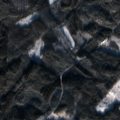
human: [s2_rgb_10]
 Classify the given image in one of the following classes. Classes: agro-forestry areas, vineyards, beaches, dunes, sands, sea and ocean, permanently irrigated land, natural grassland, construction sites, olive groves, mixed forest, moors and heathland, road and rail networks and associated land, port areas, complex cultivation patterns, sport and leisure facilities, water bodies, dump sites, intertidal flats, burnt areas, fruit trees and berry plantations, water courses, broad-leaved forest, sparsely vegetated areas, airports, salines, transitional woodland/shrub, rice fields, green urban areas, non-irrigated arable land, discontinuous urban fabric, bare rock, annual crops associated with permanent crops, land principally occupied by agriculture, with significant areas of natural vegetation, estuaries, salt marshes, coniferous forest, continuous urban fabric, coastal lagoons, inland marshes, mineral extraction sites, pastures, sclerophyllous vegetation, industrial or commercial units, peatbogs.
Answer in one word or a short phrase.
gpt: coniferous forest, mixed forest, transitional woodland/shrub